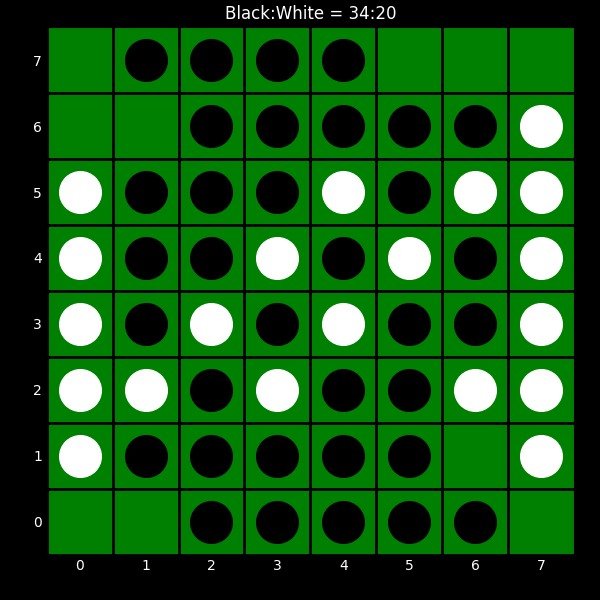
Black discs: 34
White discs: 20